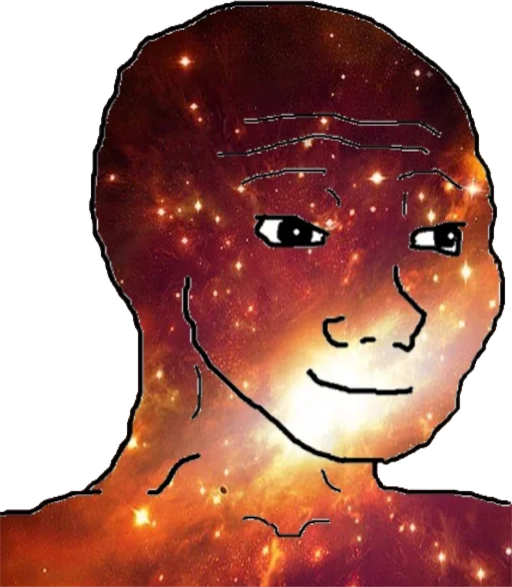
Label: 5_Bloomer